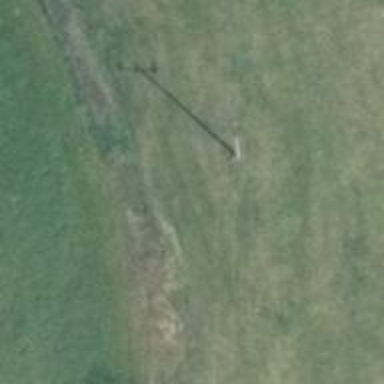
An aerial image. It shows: Power pole.